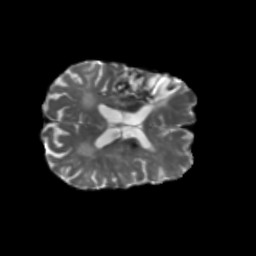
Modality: T2w
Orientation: axial
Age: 75
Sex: male
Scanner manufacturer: siemens
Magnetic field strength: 3 T
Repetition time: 5.25 s
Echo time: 0.08 s